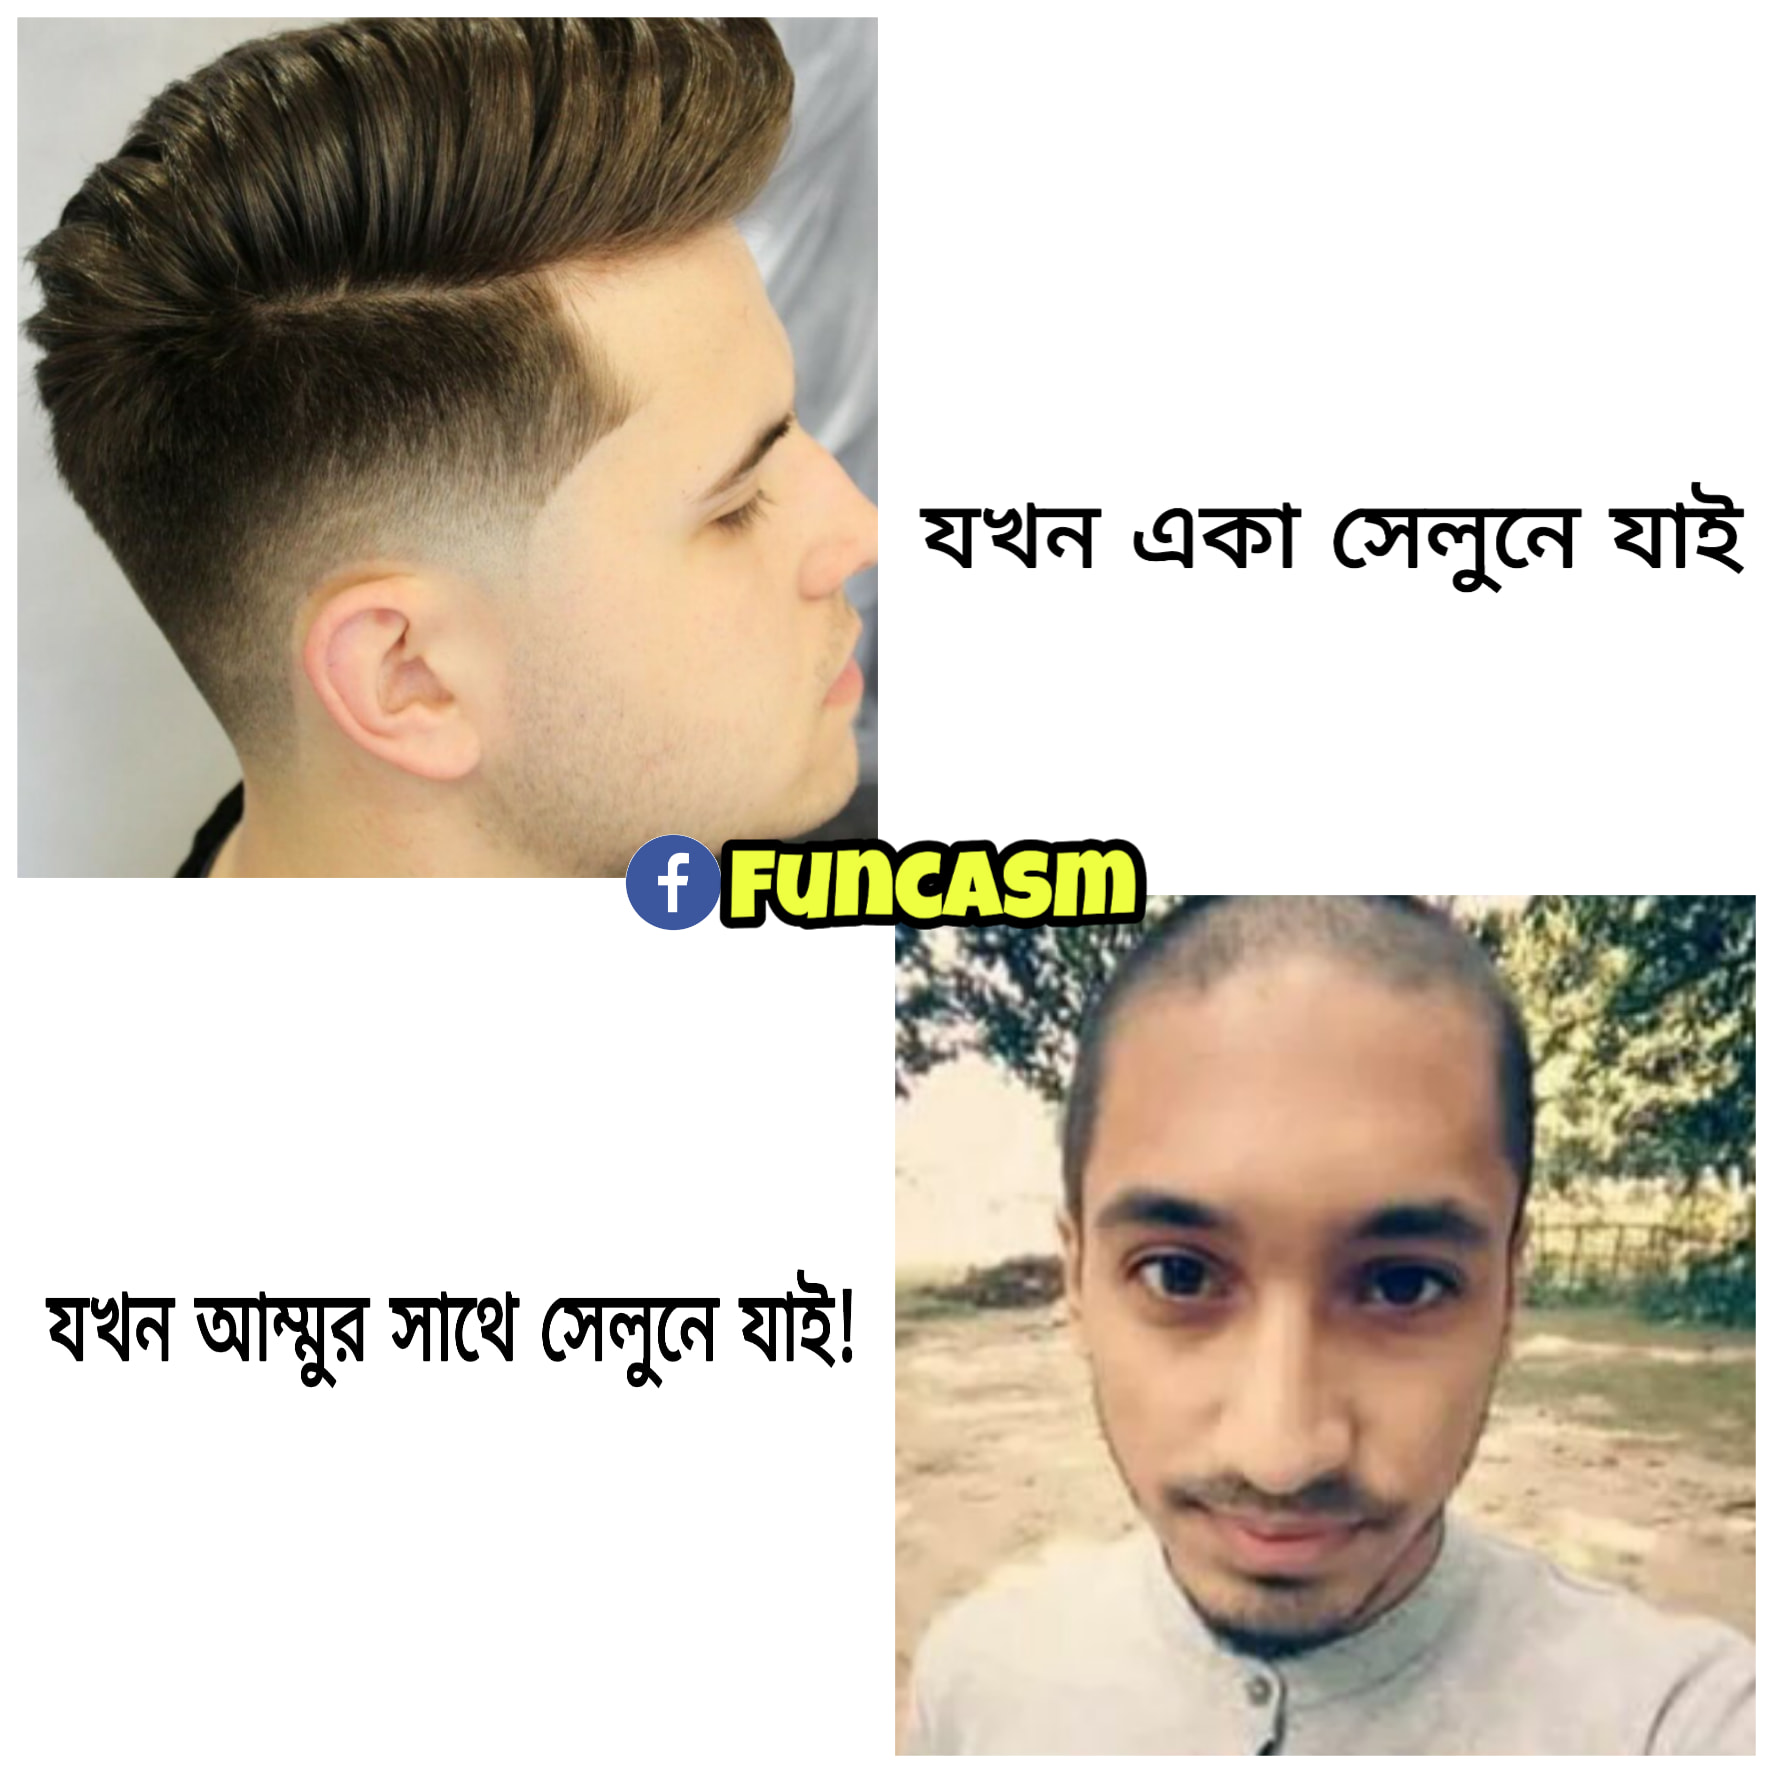
Caption: যখন একা সেলুনে যাই    যখন আম্মুর সাথে সেলুনে যাই
Label: non-hate